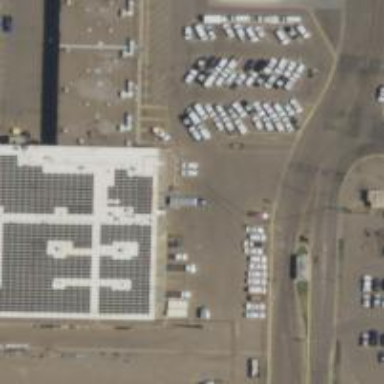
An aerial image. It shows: Solar photovoltaic panel generator.